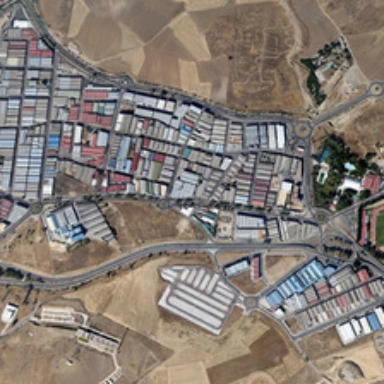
Many buildings and some bareland are in an industrial area .